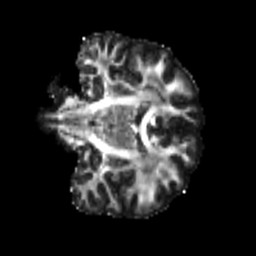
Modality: FA
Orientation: coronal
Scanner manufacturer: siemens
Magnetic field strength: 3 T
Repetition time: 4 s
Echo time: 0.0594 s